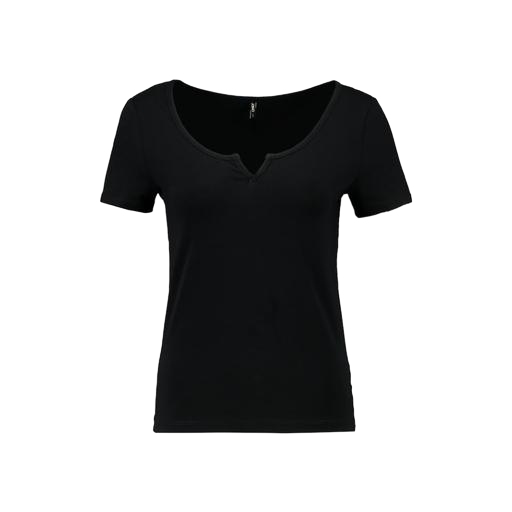
black v-neck t-shirt only macy, black deep-v tee, short-sleeve top only macy, white background